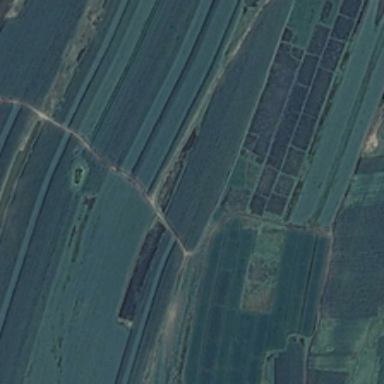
A kind of plant of the farmland .